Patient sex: F
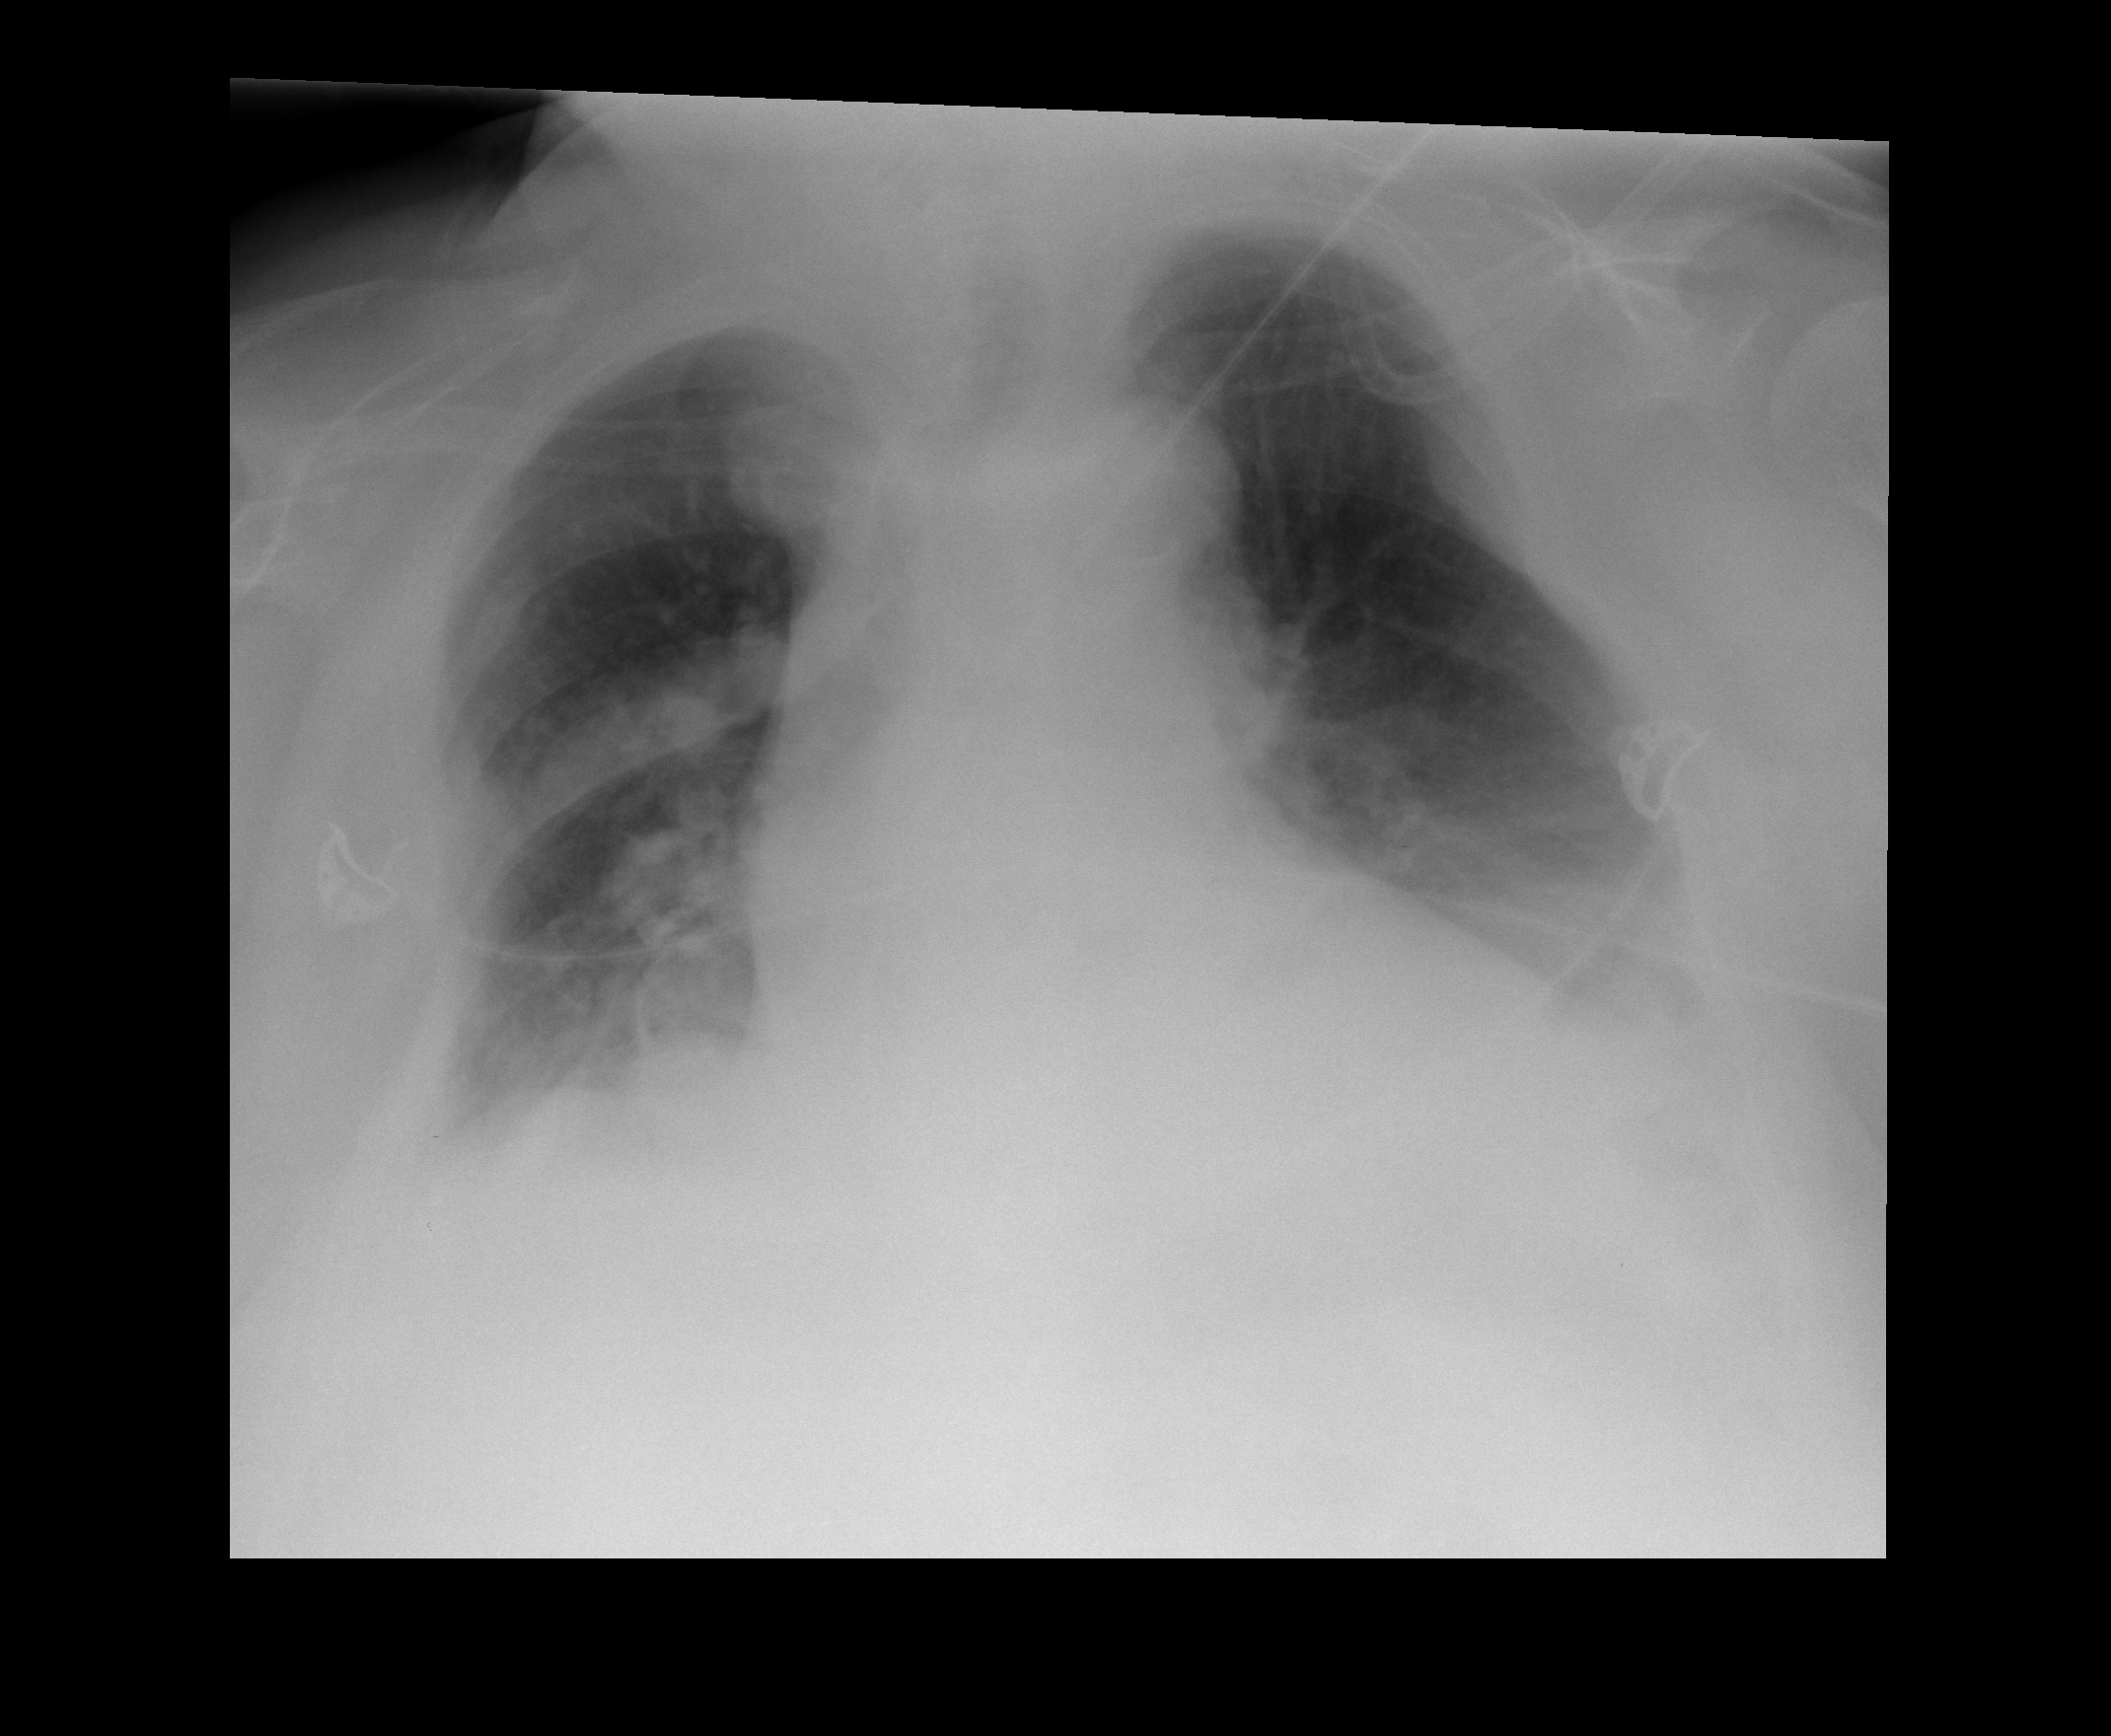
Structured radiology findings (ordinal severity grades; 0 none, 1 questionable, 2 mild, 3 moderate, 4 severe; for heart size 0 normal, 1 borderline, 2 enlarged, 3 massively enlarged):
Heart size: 2
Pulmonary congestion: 2
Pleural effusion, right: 2
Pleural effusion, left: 2
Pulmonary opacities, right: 0
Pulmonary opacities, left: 0
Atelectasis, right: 2
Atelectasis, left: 2